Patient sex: F
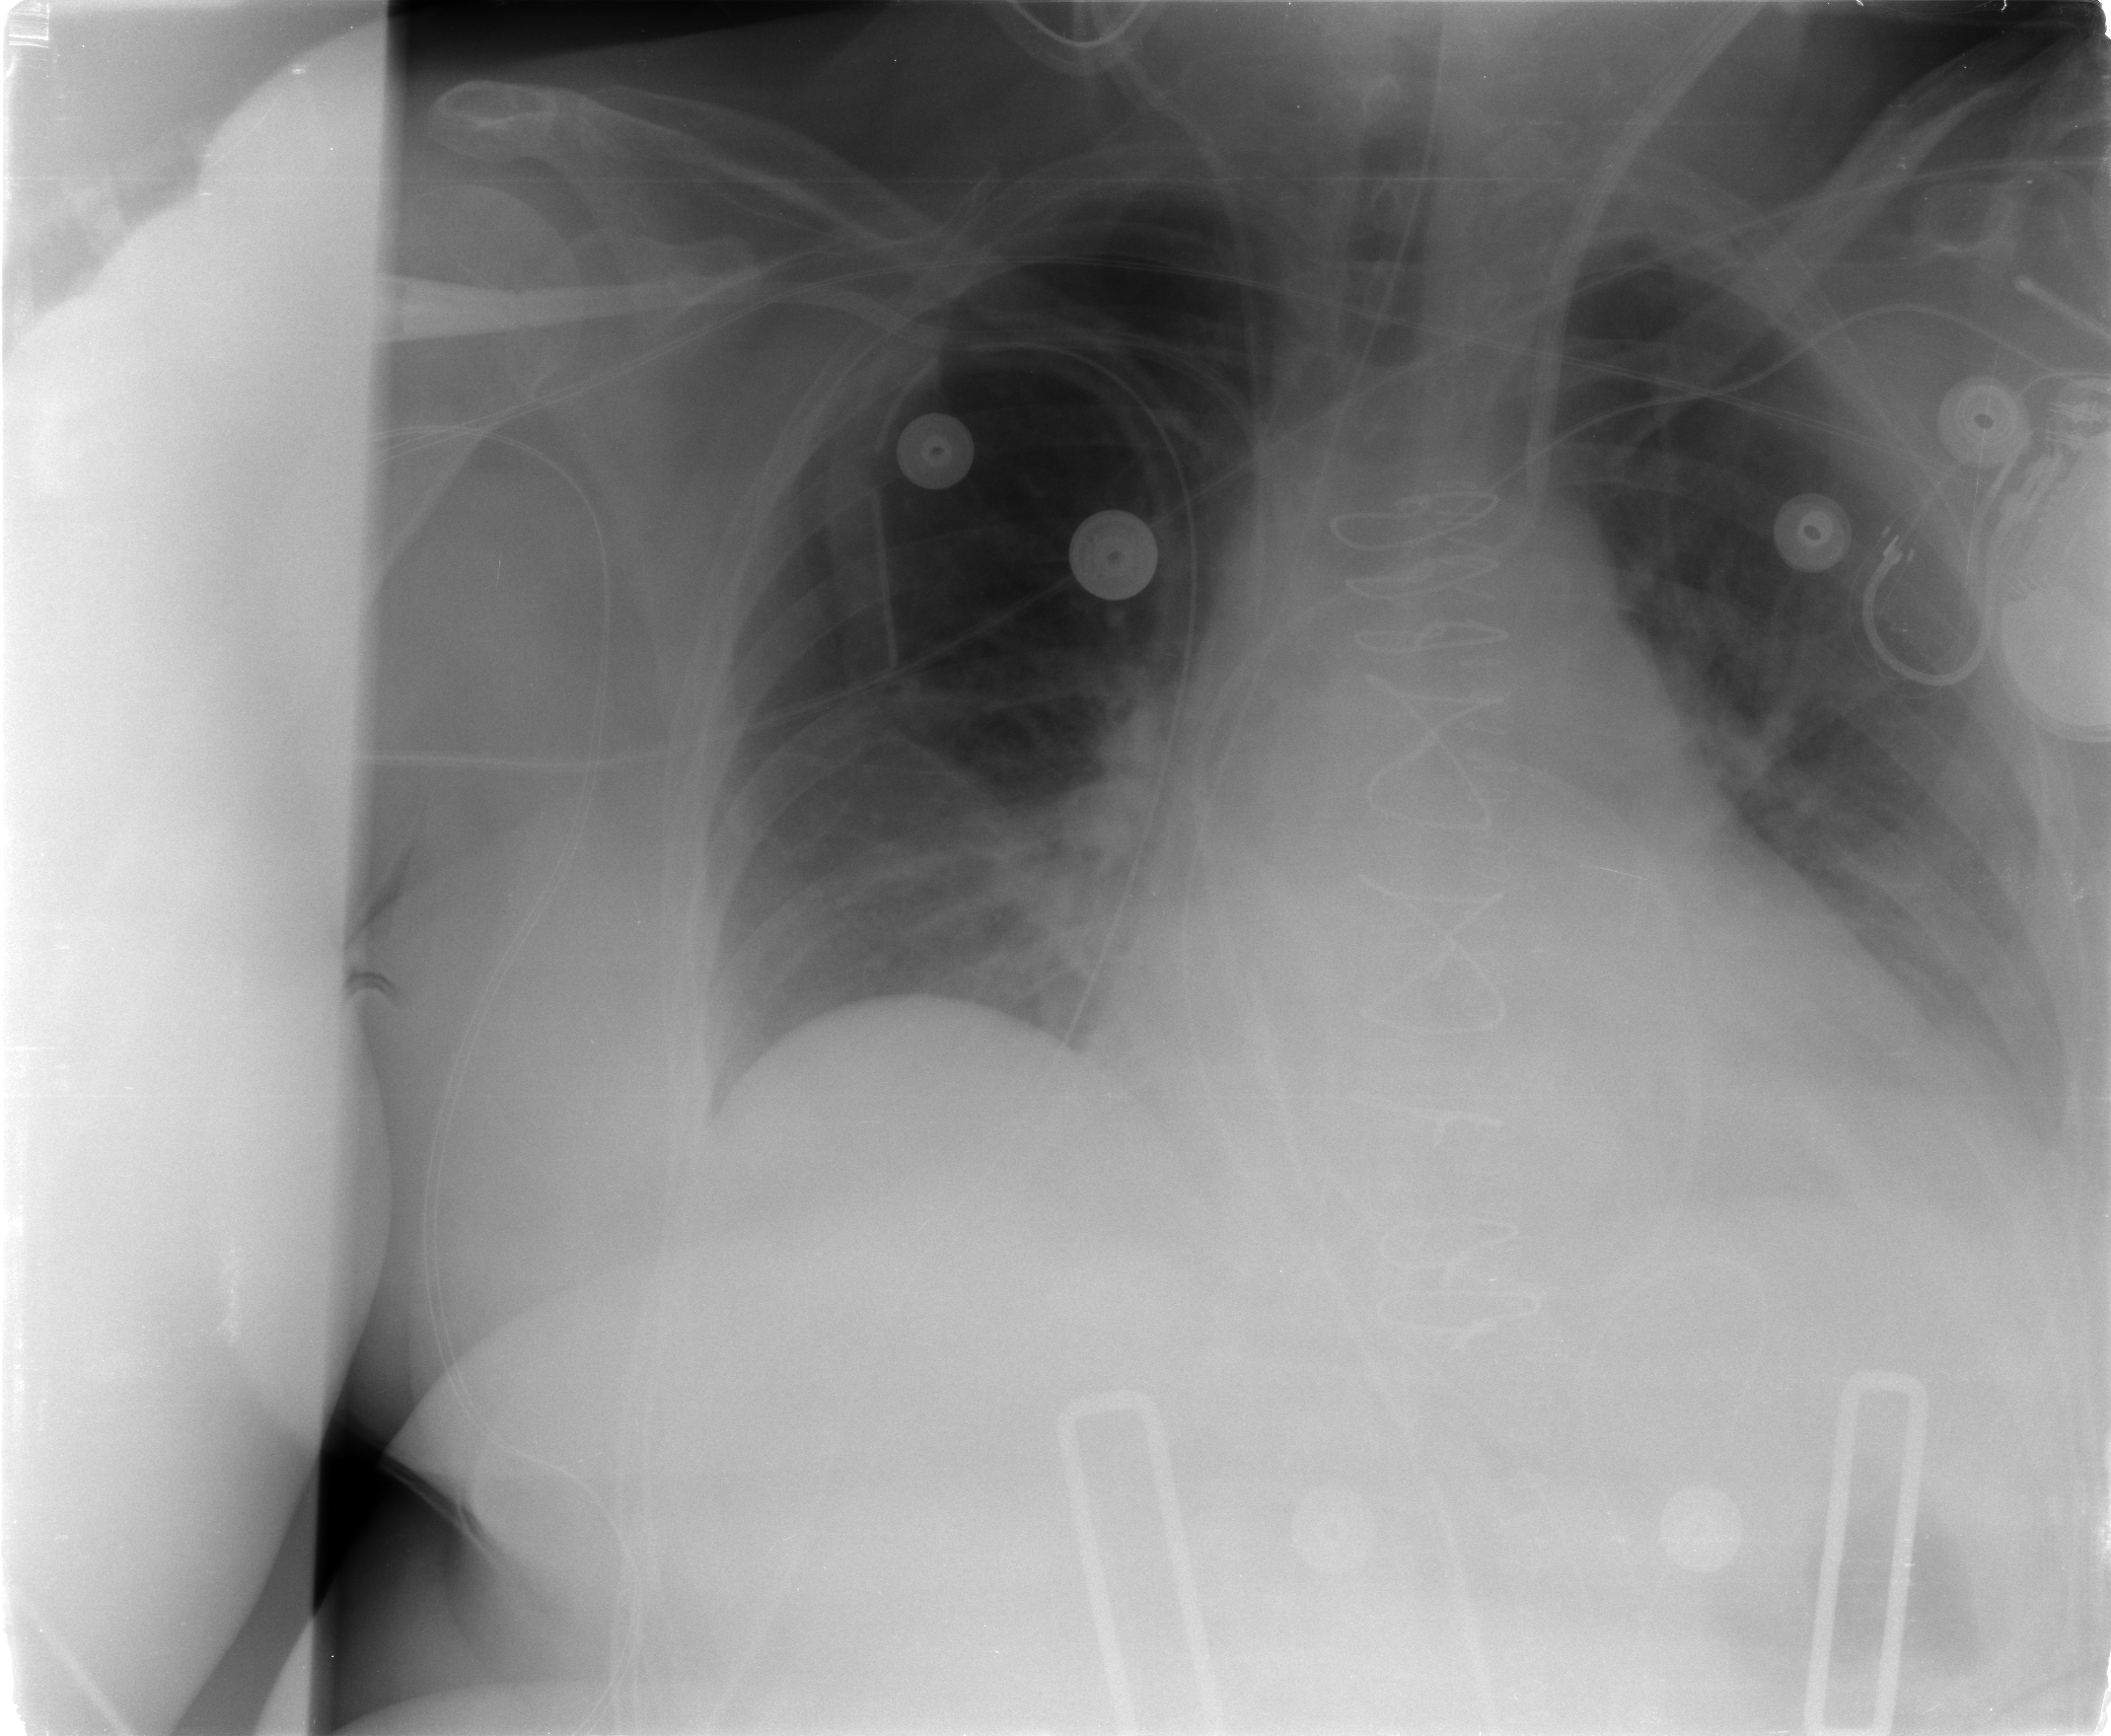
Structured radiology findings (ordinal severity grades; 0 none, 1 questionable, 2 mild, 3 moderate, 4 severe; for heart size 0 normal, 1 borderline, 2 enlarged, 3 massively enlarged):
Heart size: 2
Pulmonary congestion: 0
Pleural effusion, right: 0
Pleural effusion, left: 2
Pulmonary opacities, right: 0
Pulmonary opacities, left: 0
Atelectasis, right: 0
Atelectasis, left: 2